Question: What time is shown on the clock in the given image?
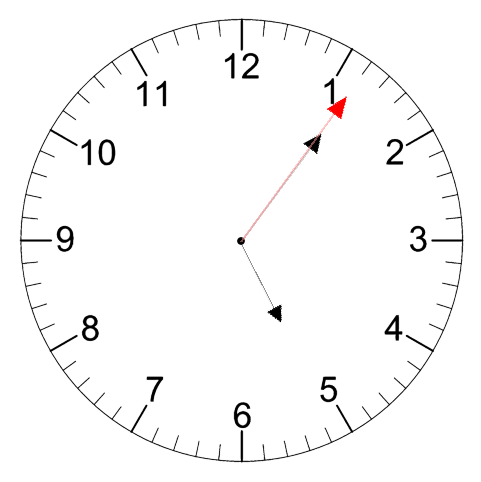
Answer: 05:06:06